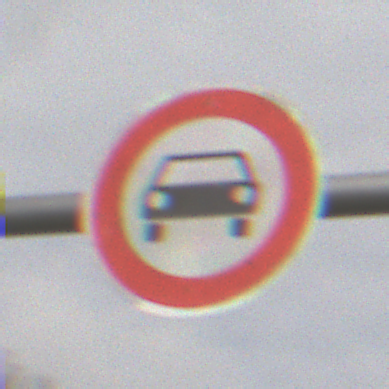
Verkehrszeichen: VerbotKraftwagen
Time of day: MorningAfternoon
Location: Outdoor (Suburban)
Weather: Overcast
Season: NotSpecified
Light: Natural